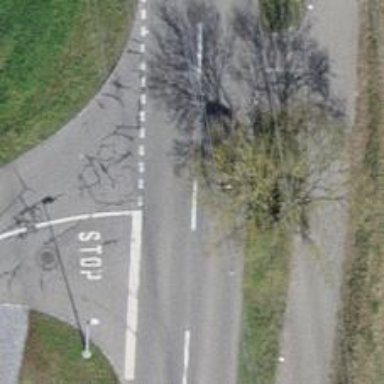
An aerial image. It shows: Asphalt path suitable for cycling and walking.